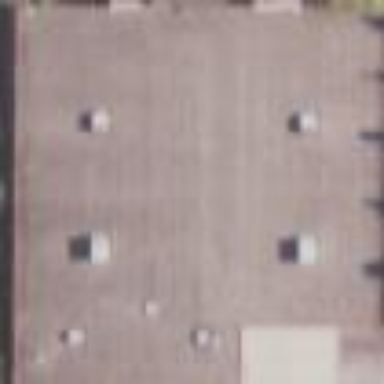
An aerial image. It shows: Building housing furniture shop.